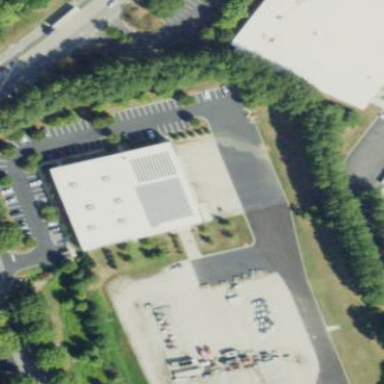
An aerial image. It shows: Warehouse.